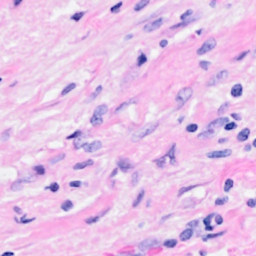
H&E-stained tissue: Breast